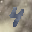
Label: 4